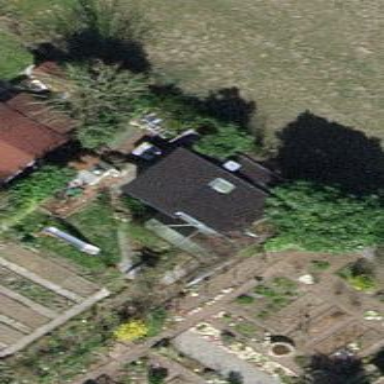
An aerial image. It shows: Simple house.